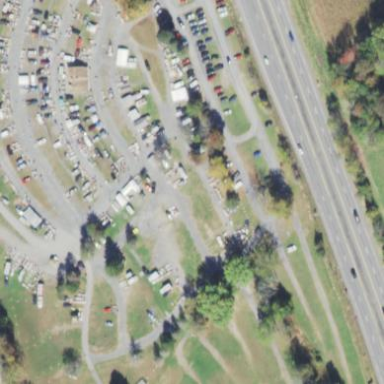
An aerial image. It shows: Marketplace.